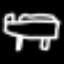
Label: bed